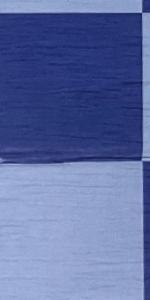
Label: Empty